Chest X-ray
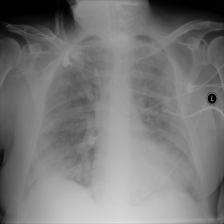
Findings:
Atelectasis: negative
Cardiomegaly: negative
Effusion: negative
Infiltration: positive
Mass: negative
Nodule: negative
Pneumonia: negative
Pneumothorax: negative
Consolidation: negative
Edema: negative
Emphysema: negative
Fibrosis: positive
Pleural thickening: negative
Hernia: negative